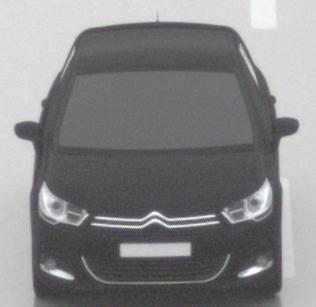
Make: Citroen
Model: C4 VTi 95
Detailed model: C4 (II)
Model produced from: 2012/08
Model produced until: 2013/06
Doors: 5
Color: black
Road condition: wet road
Daytime: midday
Contrast: low contrast